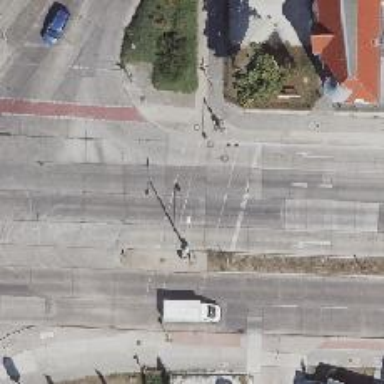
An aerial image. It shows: Concrete footway crossing with traffic signals and island. The footway and cycleway surfaces are also concrete.